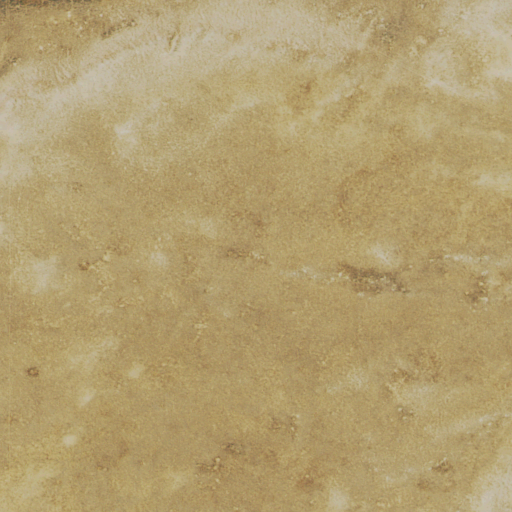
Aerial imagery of plain(s) in Colorado named Diamond Field containing shrub and grassland